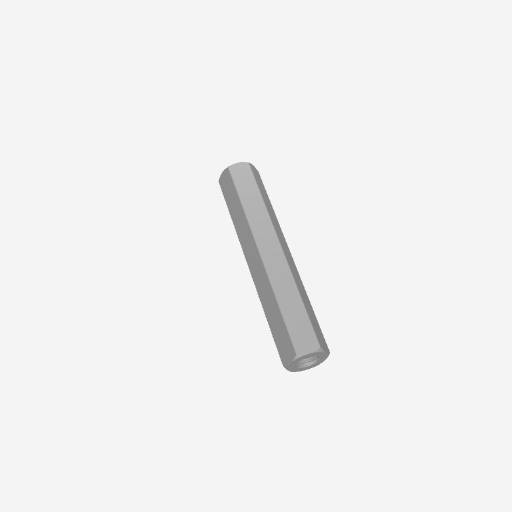
Part: Standoff8RID40